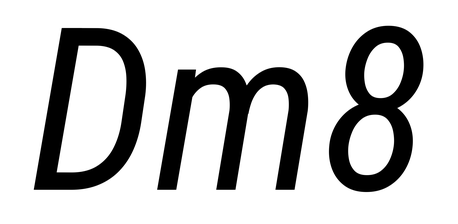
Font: Roboto-Italic_Condensed_Italic